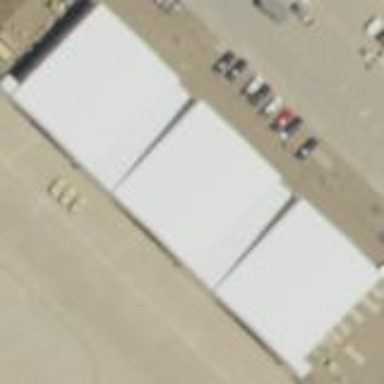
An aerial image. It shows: Hangar building located at airport.